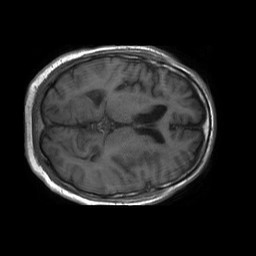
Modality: T1w
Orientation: axial
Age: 75
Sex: male
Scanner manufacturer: philips
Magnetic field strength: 1.5 T
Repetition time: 0.375 s
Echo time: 0.011 s